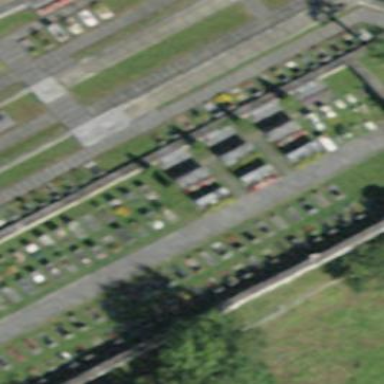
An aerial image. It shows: Cemetery.